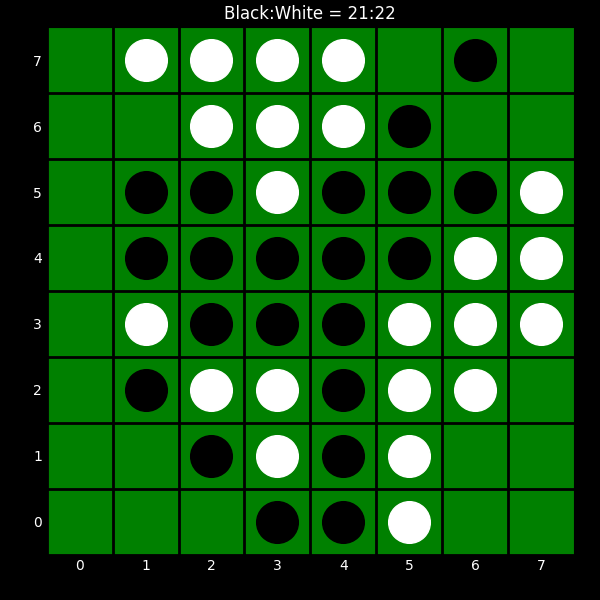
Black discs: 21
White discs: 22